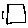
Label: square